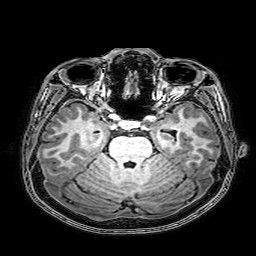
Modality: T1w
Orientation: coronal
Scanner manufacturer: philips
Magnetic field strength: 3 T
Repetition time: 0.0096 s
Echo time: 0.0046 s